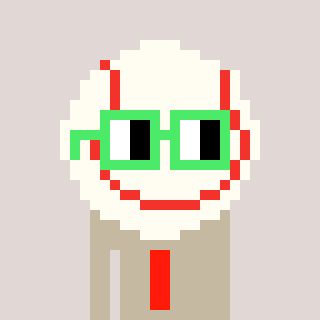
a pixel art character with square light green glasses, a baseball ball-shaped head and a bege-colored body on a warm background